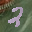
Label: 2